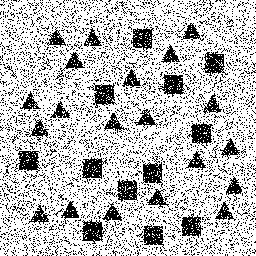
Squares: 12
Triangles: 20
Stars: 0
Total shapes: 32